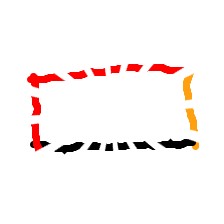
Shape: rectangle